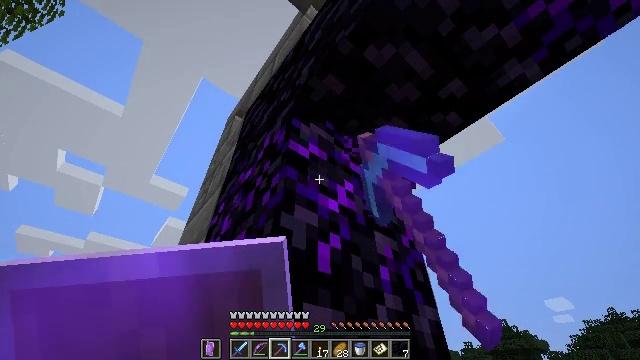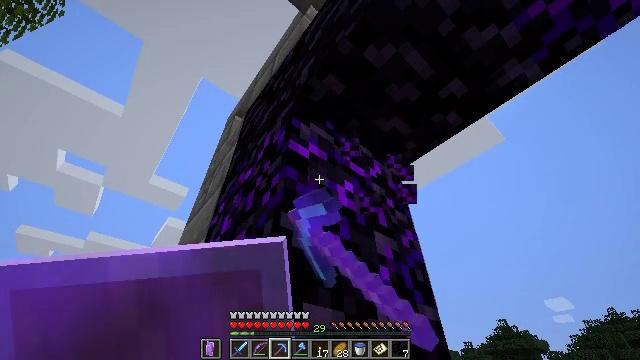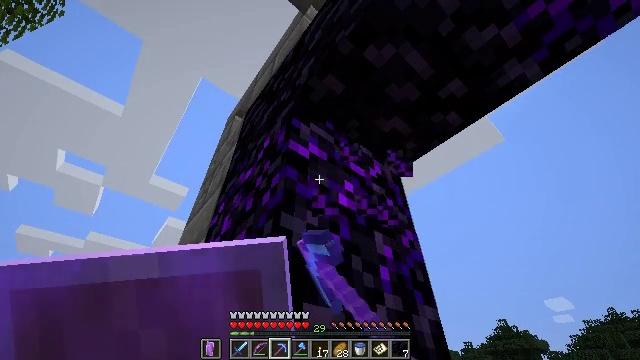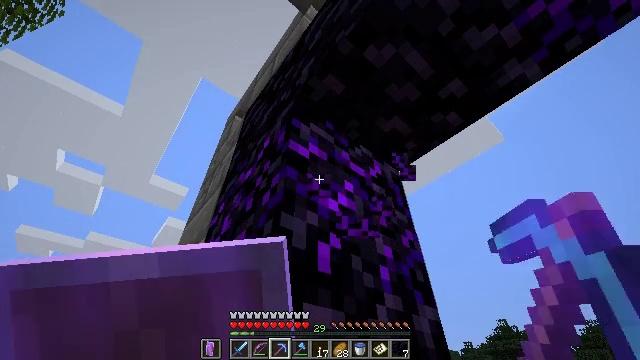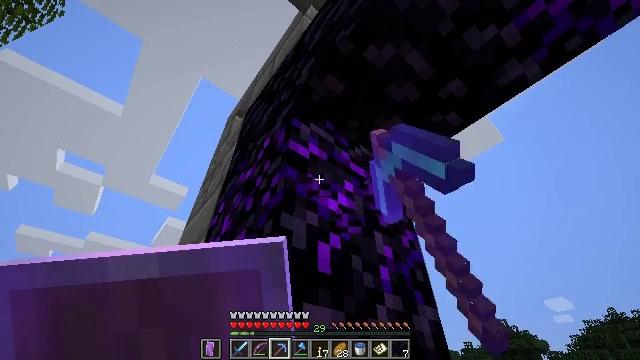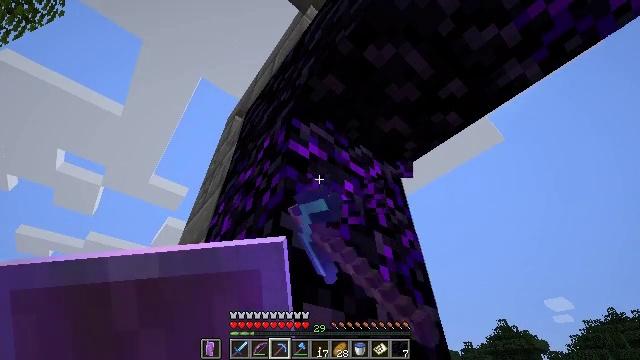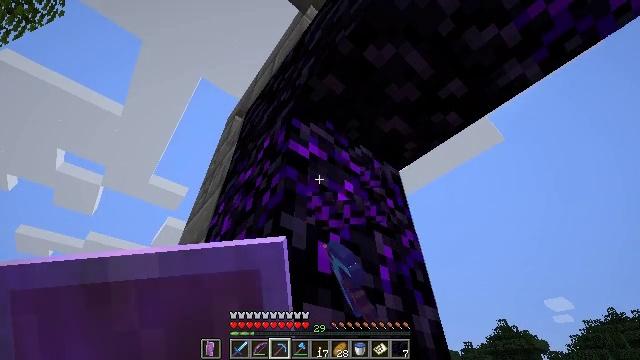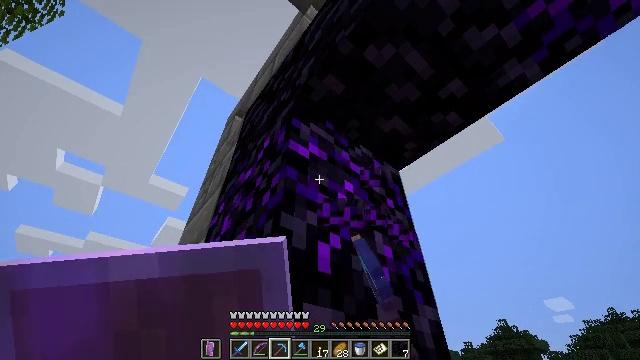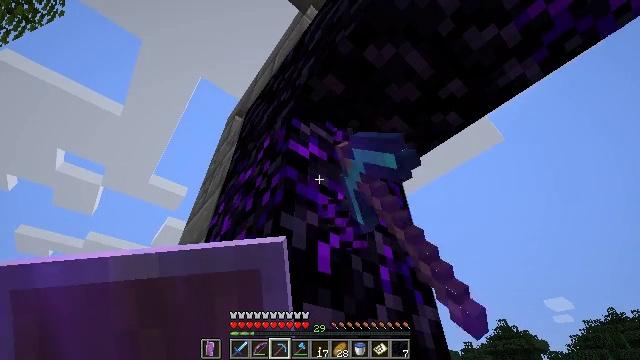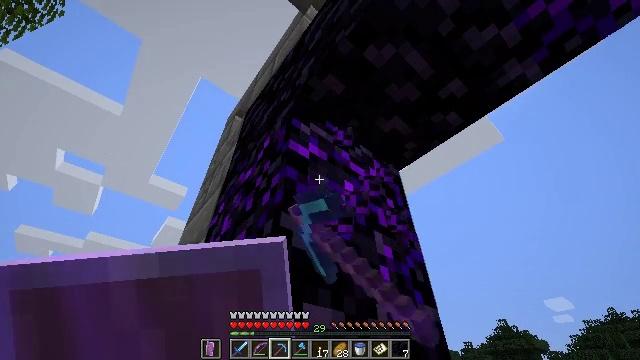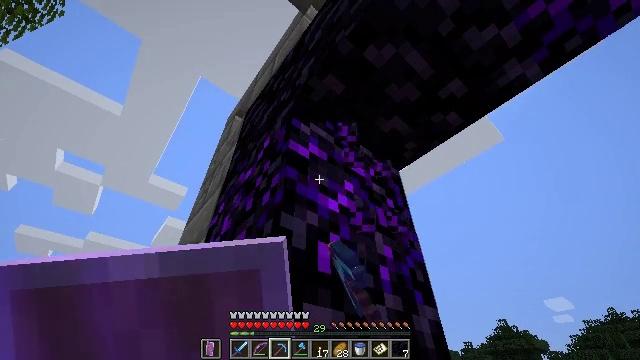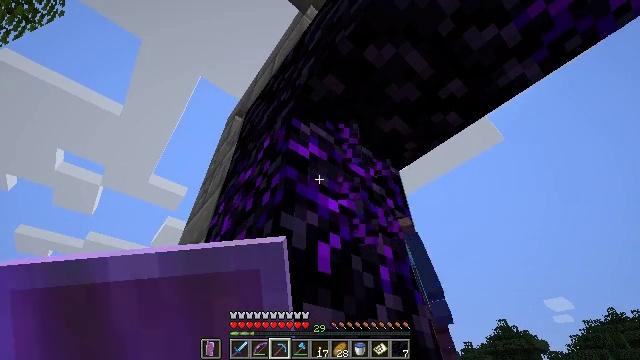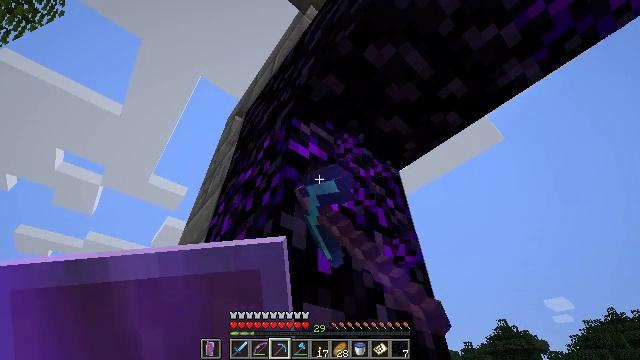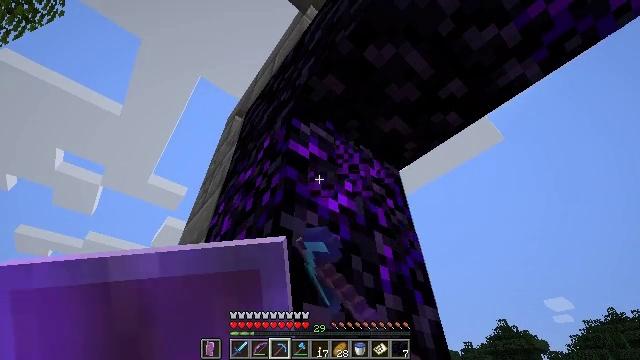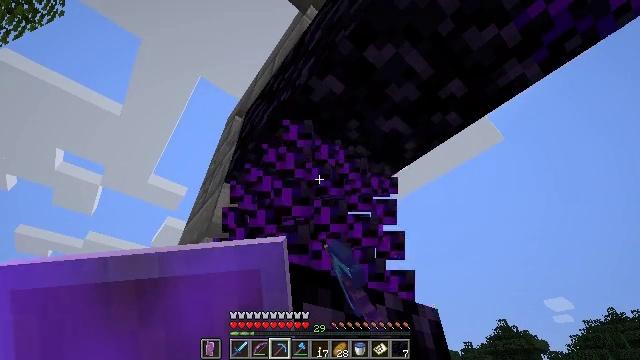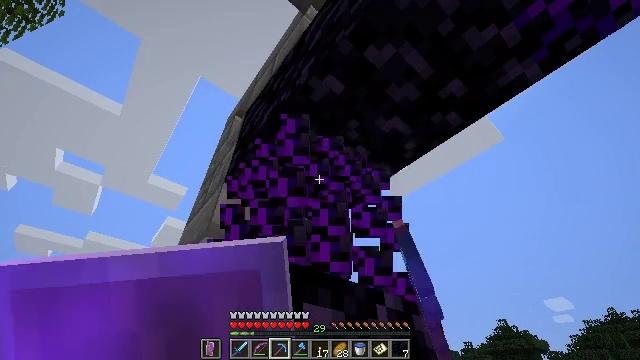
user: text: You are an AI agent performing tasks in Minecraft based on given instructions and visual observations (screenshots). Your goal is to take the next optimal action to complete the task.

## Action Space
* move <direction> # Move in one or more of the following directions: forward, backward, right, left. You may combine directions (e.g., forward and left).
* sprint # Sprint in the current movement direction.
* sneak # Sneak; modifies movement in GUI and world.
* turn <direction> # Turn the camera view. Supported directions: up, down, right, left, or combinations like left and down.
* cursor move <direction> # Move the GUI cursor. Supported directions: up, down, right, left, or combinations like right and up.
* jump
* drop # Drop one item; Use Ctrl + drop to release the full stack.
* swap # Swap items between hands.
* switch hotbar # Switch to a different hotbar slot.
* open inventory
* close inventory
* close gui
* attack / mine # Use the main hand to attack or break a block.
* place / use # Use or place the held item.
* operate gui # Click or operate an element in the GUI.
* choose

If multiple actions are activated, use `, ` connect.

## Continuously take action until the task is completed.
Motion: motion action
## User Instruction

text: Break the crying obsidian for materials.
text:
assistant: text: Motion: attack / mine
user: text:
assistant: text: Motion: attack / mine
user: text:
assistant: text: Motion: attack / mine
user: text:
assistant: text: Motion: attack / mine
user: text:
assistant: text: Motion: attack / mine
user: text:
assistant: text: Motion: attack / mine
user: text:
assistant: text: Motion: attack / mine
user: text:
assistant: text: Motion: attack / mine
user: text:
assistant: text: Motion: attack / mine
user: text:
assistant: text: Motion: attack / mine
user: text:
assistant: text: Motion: attack / mine
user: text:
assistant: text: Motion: attack / mine
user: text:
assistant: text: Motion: attack / mine
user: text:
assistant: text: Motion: attack / mine
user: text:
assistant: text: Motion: attack / mine
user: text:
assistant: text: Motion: attack / mine
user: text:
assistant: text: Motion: attack / mine
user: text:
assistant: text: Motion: attack / mine
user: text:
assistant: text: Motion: attack / mine
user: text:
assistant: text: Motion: attack / mine
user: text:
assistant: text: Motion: move forward, turn down
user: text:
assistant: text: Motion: move forward
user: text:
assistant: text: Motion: move forward, turn left and down
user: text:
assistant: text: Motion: move forward, turn left, jump
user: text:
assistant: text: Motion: move forward, turn left, jump
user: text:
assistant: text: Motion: move forward, jump
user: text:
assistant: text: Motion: move forward, jump
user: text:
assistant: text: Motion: move forward, turn right and down, jump
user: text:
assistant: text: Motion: move forward, turn right
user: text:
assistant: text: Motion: turn right